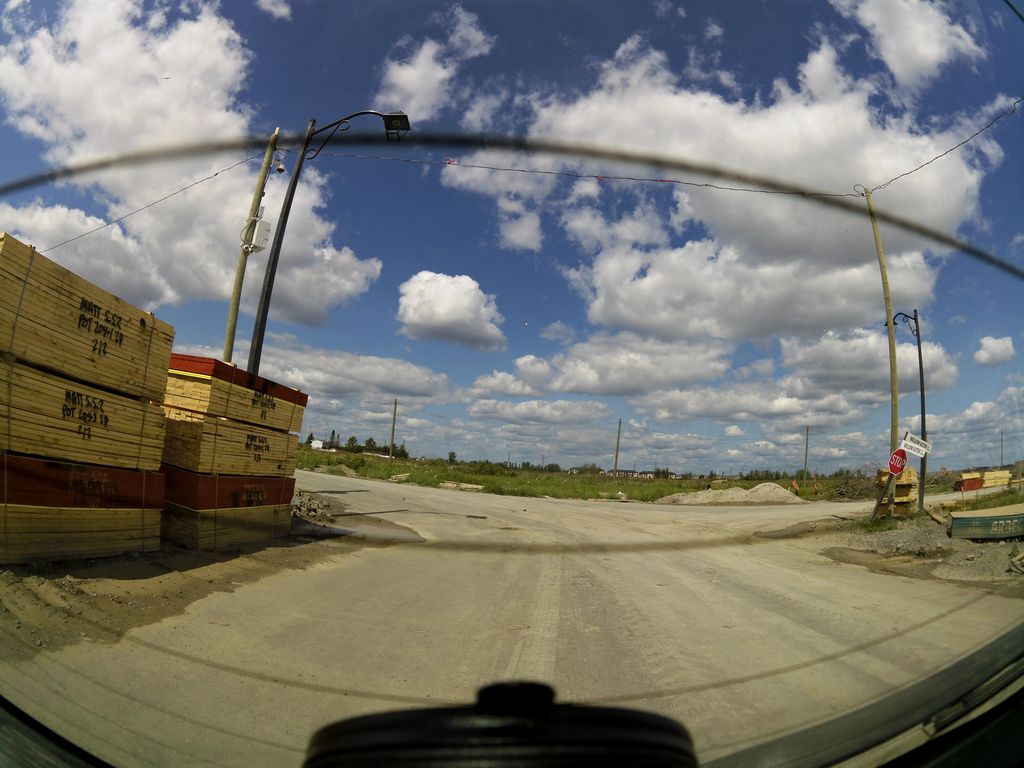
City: ottawa-gatineau